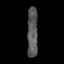
Tissue: prostate
Cell type: Endothelial cells
Senescence score: 0.7339
Nuclear area (px): 512
Mean DAPI intensity: 90.535